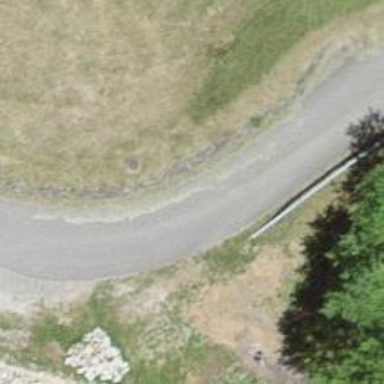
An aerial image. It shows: Well-maintained track road with grade 1 tracktype.